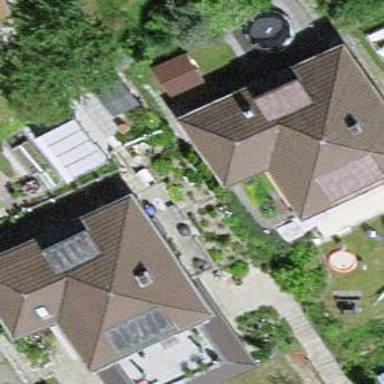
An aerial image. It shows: Residential building.